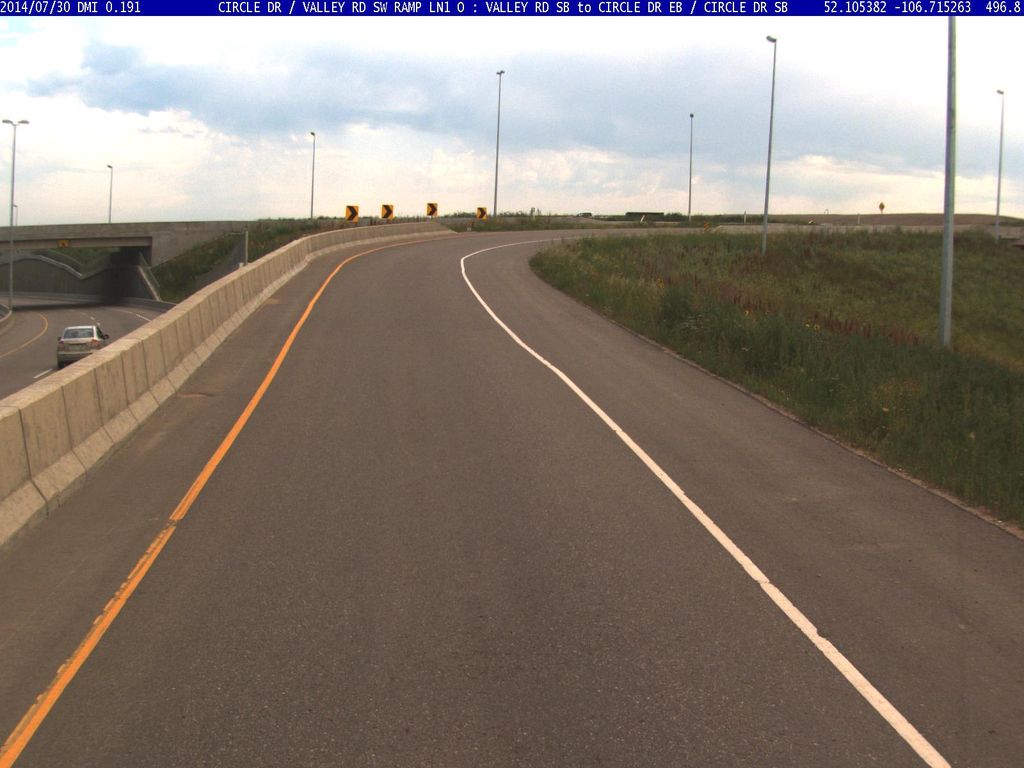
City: saskatoon